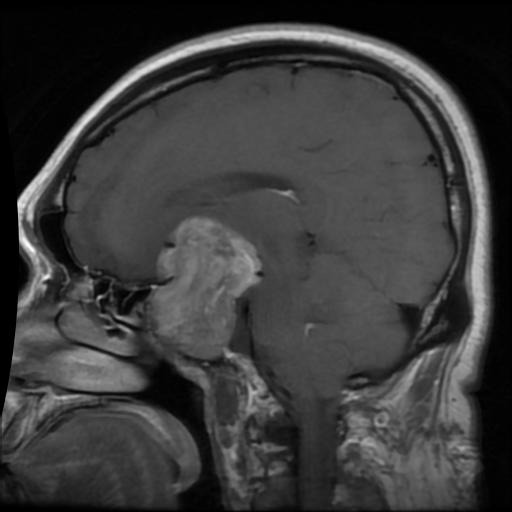
Label: pituitary